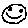
Label: smiley face